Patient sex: M
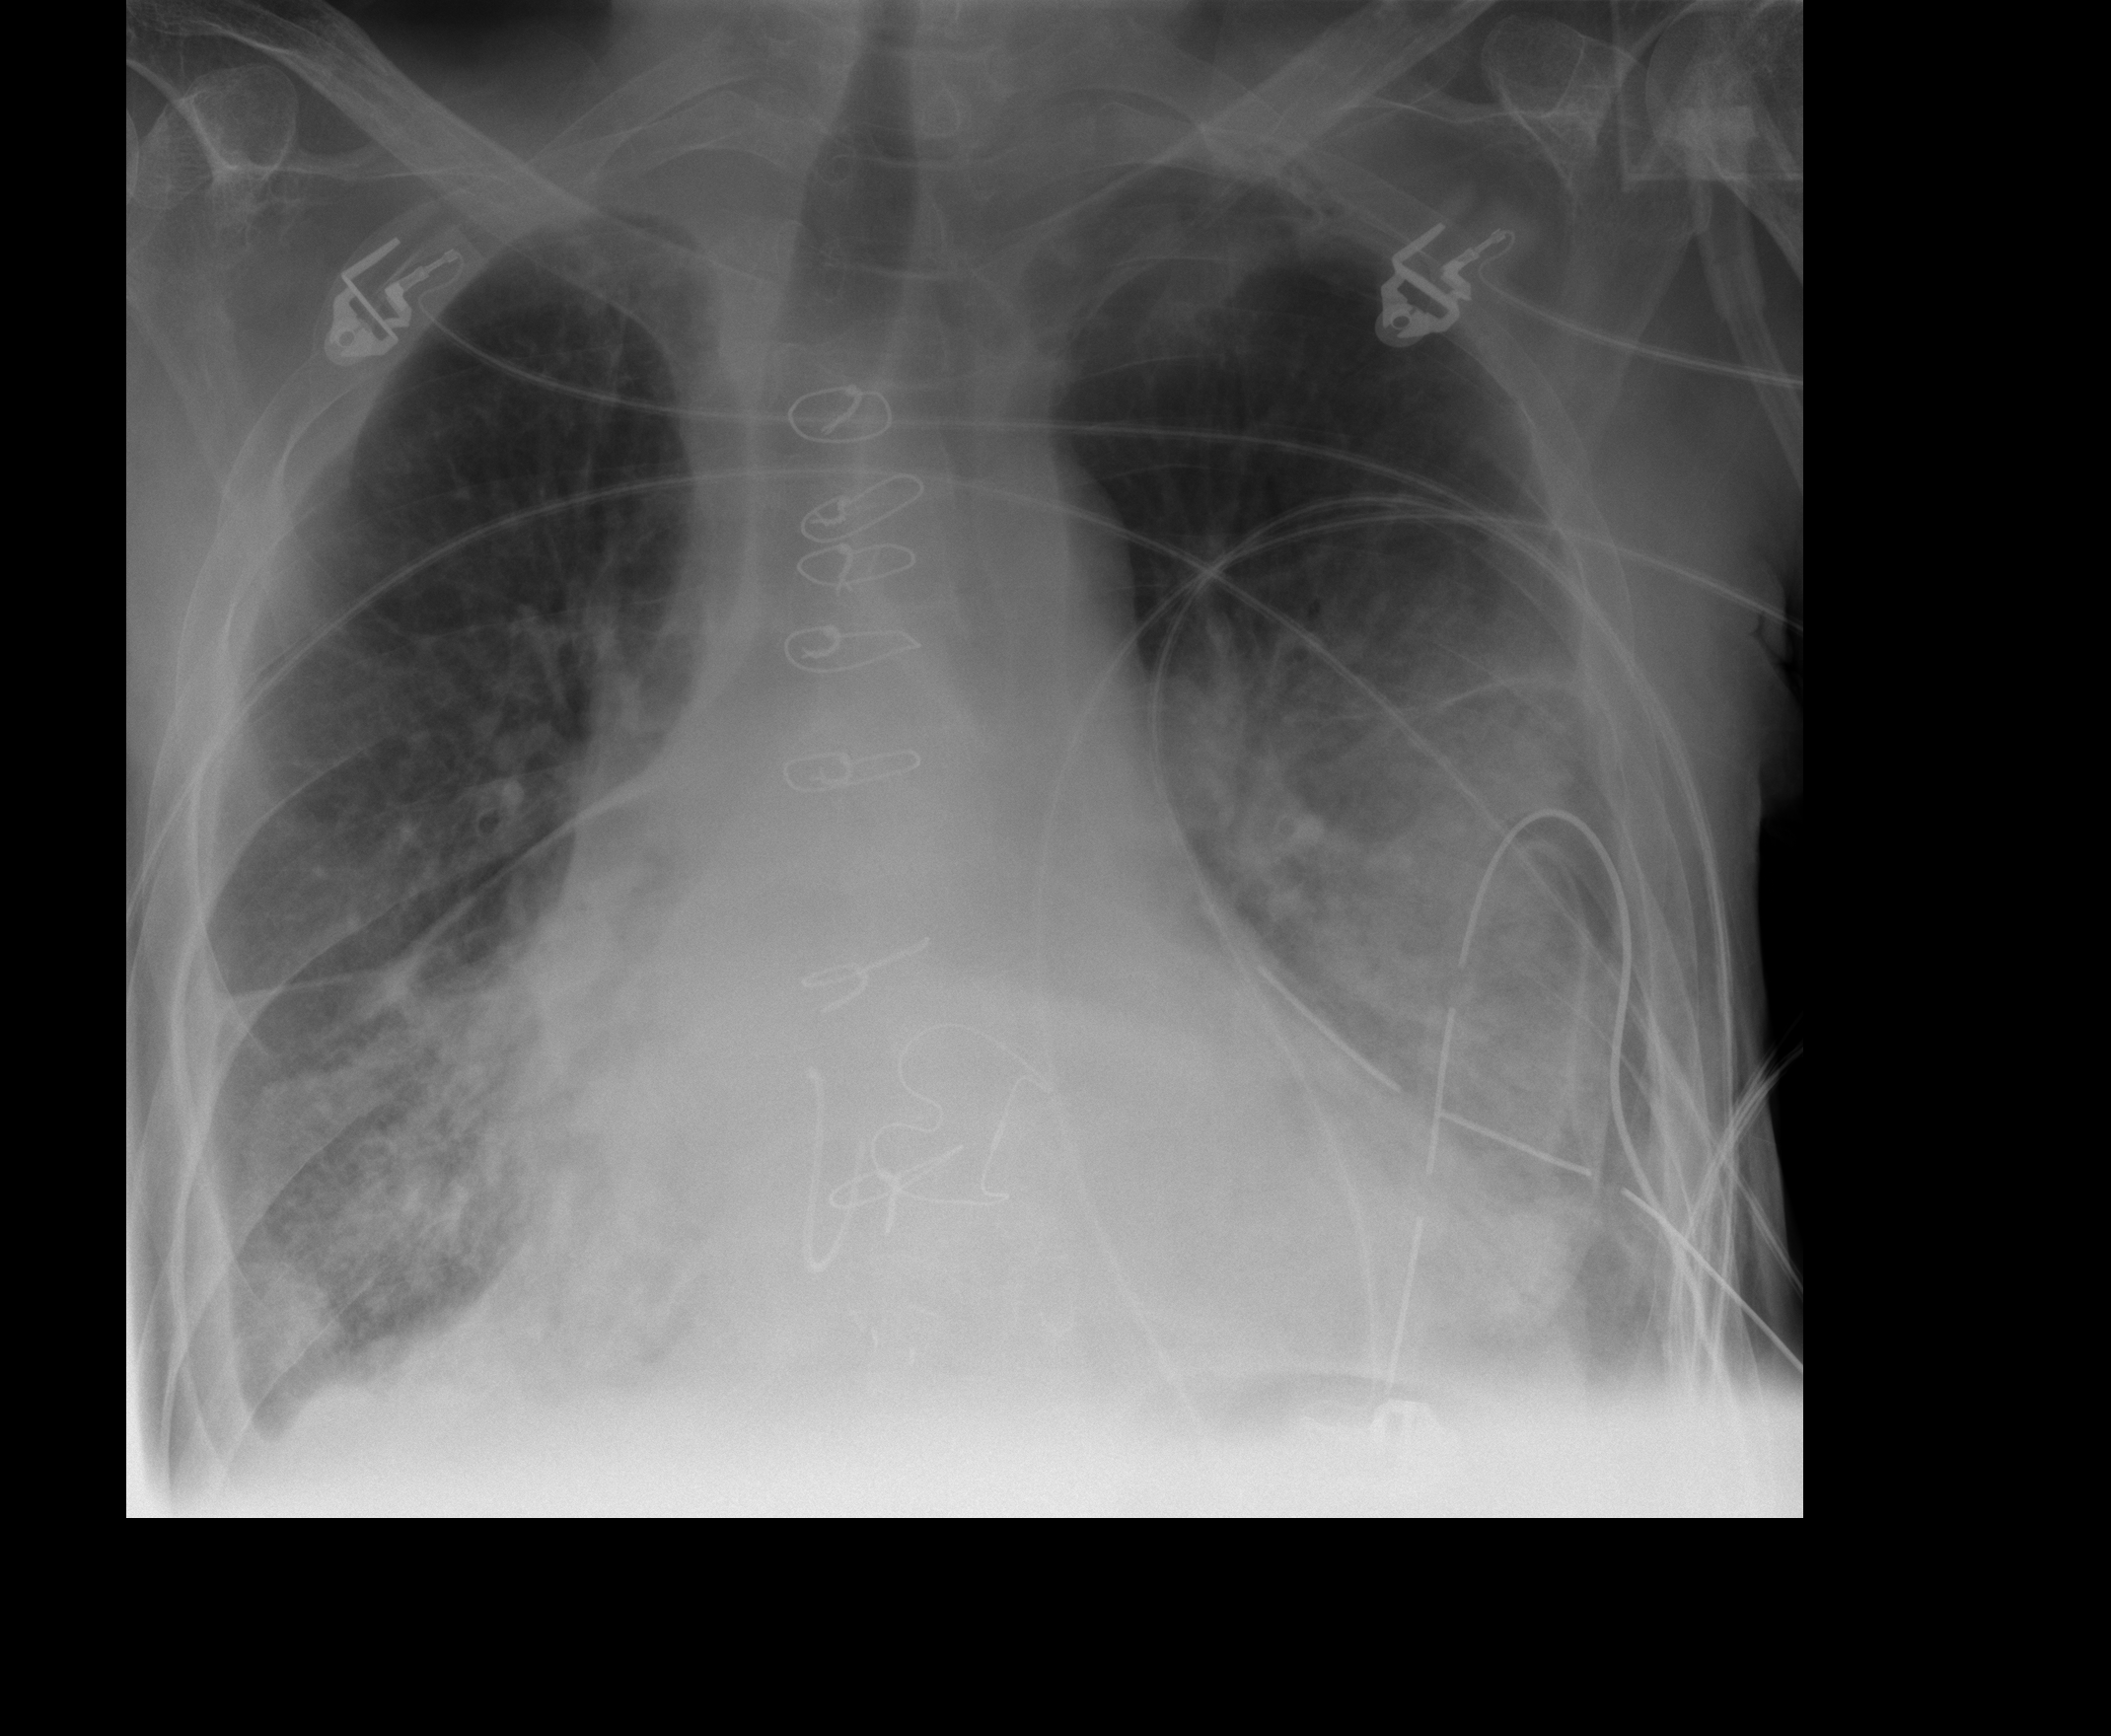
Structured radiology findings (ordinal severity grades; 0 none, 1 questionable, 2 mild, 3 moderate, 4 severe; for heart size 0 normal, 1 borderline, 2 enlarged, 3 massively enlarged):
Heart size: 2
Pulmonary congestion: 2
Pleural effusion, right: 2
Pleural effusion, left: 0
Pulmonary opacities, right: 1
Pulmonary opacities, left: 0
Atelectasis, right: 0
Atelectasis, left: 3